Question: I want the user to enter a group of 'int's, then the program finds the maximum value.
The problem that it crashes every time I run it.
This is my code:
'''
public int maximum()
{
int arrSize = 0;
int [] list = new int [arrSize];
Console.Write("how many numbers u want to find the max between them : ");
arrSize = Convert.ToInt32(Console.ReadLine());
Console.WriteLine("
plz enter the list of numbers : ");
for (int j = 0; j < arrSize; j++)
list[j] = int.Parse(Console.ReadLine());
int max = list[0];
for (int i = 1; i < arrSize;i++ )
if (list[i] > max) max = list[i];
return max;
}
'''
I already tried with 'Convert.ToInt16', so what should I do?

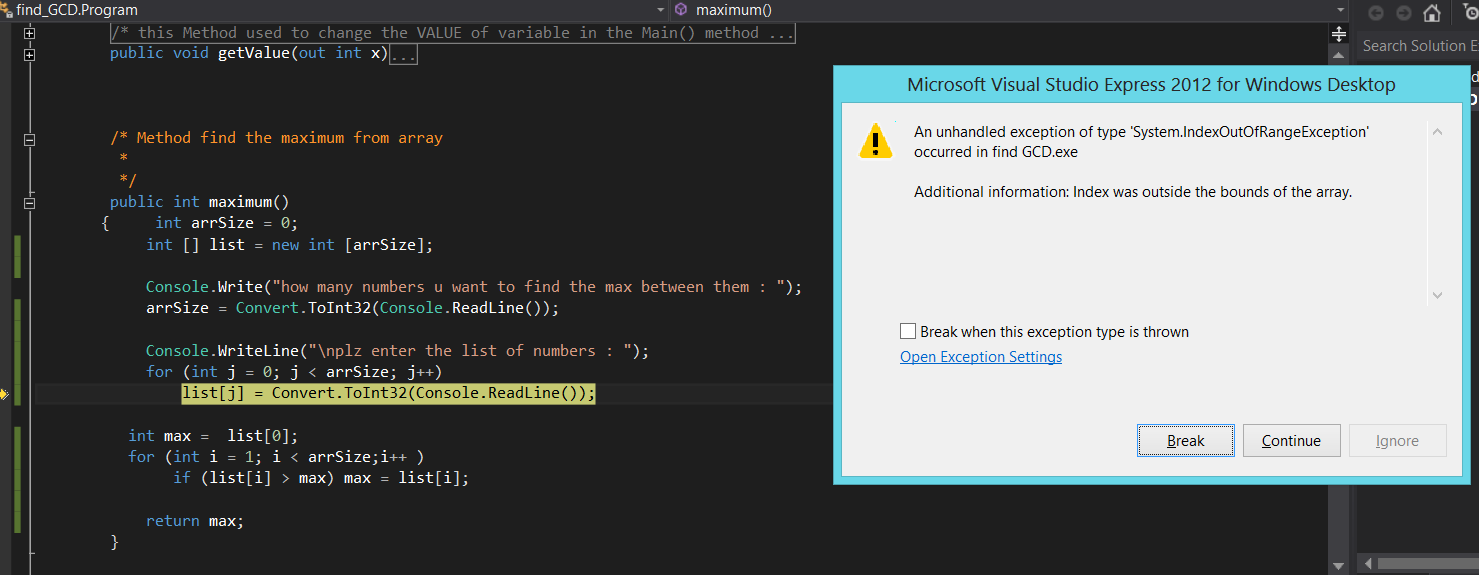
Answer: Am_I_Helpful's comment is correct.
Move the line 'int [] list = new int [arrSize];' after the line 'arrSize = Convert.ToInt32(Console.ReadLine());'
@Am_I_Helpful: Why did you not post this as an answer???